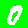
Digit: 0